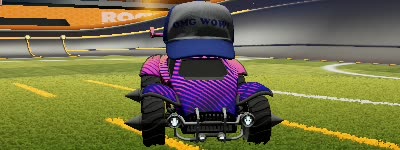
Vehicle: octane